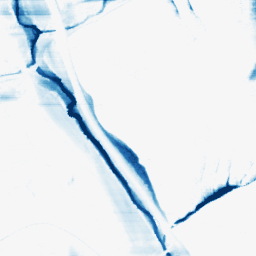
Category: morphological
Decomposition family: morphological_rect
Decomposition parameters: operation: closing
width: 50
height: 3
Upsampling method: quartic
Upsampling parameters: scale: 2
Upsampling scale: 2